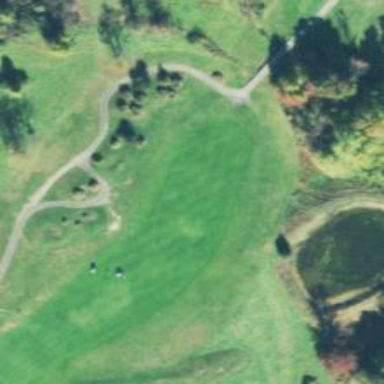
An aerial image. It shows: View of golf hole.